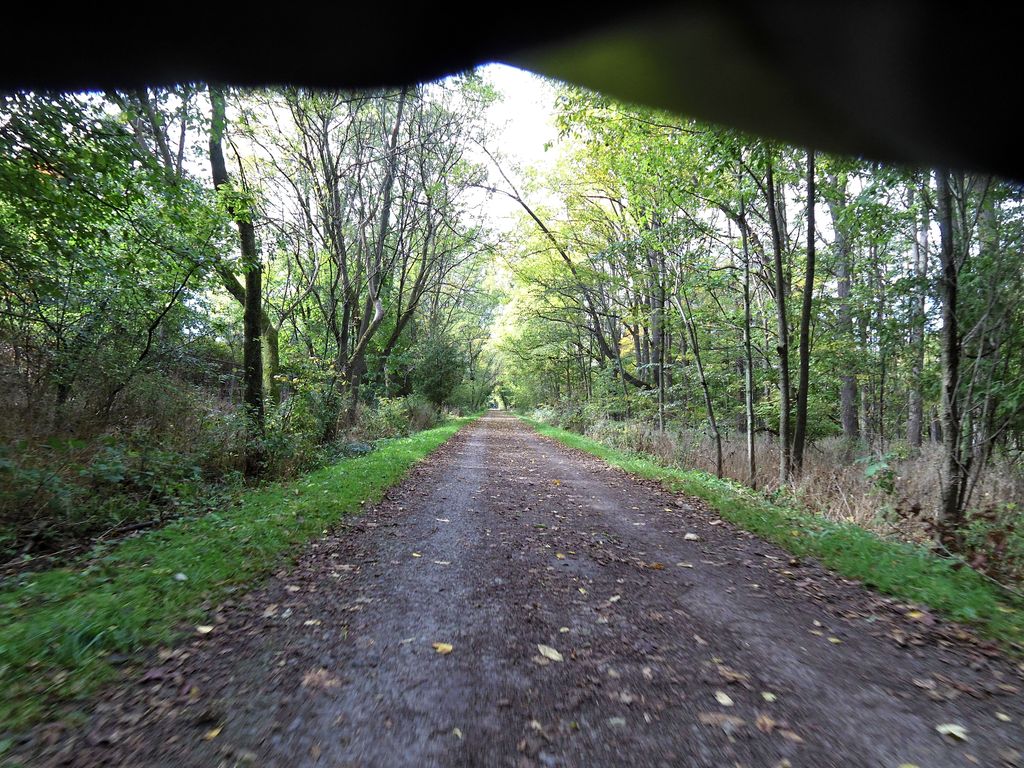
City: hamilton